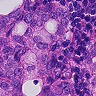
Metastatic tissue present: yes